Interaction volume radius: 10 \u00c5
Interaction volume height: 20 \u00c5
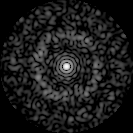
Disorder parameter: 0.8392